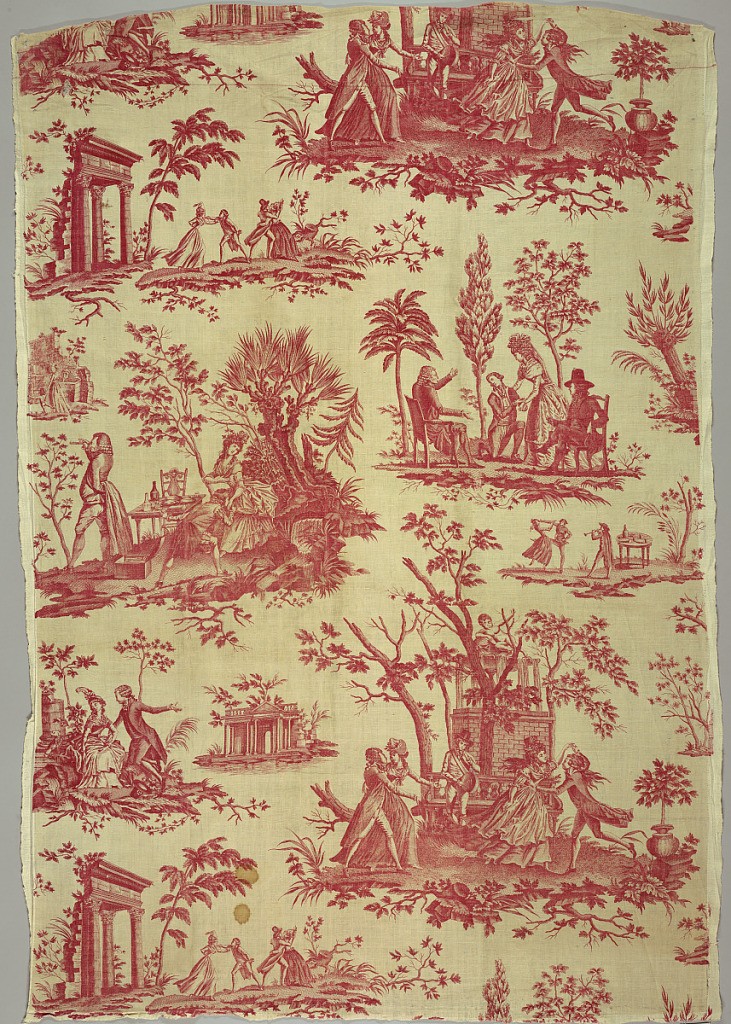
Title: La Demande en Marriage
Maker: Petitpierre Freres
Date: ca. 1795
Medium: cotton Technique: printed by engraved copper plate on plain weave foundation
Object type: Textile
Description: Series of scenes involving couples in amorous pleasures in pastoral settings. One scene shows a man kneeling before a woman while two seated older men (presumably the two fathers) watch. This is the scenes which gives the fabric its title. Another scene shows a gentleman looking off into the distance with a telescope while his page dallies with a seated woman. In red on white.